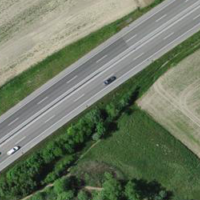
EUNIS habitat code: 57
Species observed at this site:
Clinopodium vulgare
Cornus sanguinea
Corvus corone
Chloris chloris
Milvus milvus
Passer domesticus
Buteo buteo
Falco tinnunculus